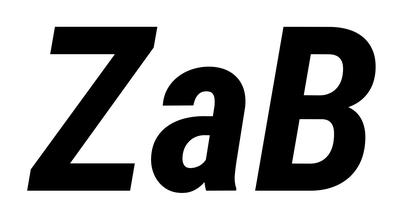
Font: Roboto-Italic_Condensed_Bold_Italic